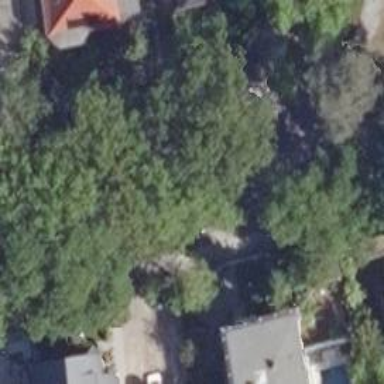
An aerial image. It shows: Single tag "natural: tree."